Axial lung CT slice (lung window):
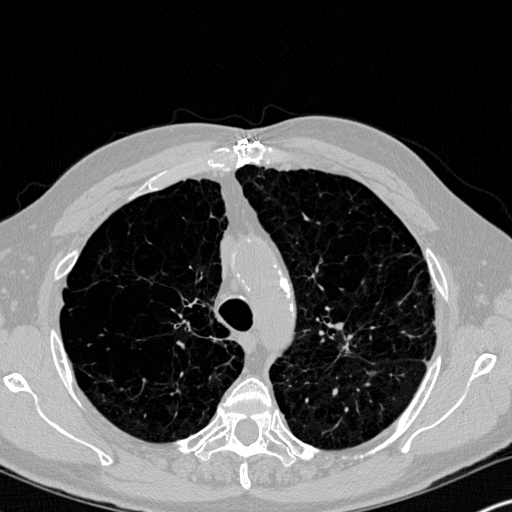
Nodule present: no